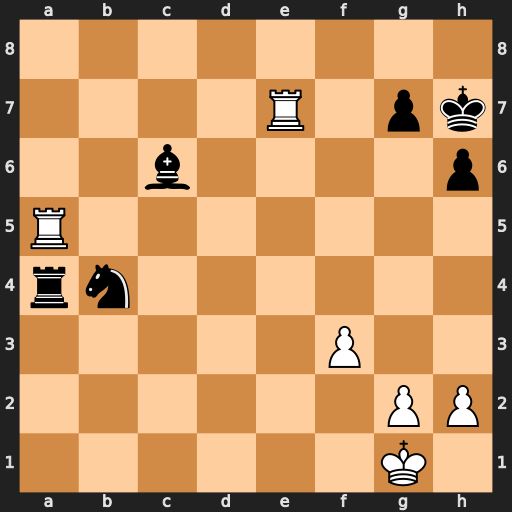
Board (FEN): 8/4R1pk/2b4p/R7/rn6/5P2/6PP/6K1
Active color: w
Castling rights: -
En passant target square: -
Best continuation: Rxa4 Bxa4 Re4 Nd5 Rxa4